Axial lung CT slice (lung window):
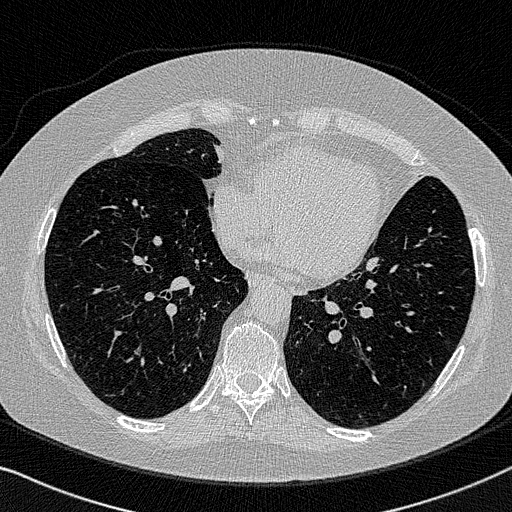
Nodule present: no